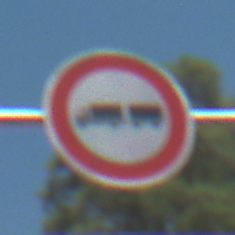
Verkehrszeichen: VerbotLastkraftwagenMitAnhaenger
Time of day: Midday
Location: Outdoor (Nature)
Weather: Clear
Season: NotSpecified
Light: Natural